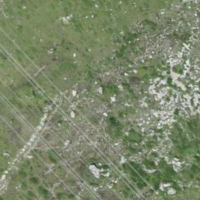
EUNIS habitat code: 26
Species observed at this site:
Dactylorhiza majalis